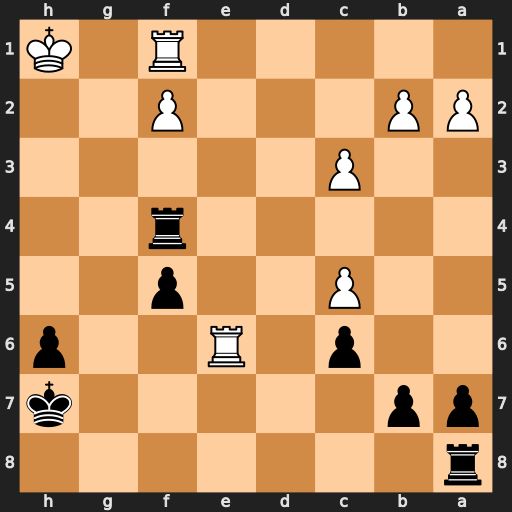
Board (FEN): r7/pp5k/2p1R2p/2P2p2/5r2/2P5/PP3P2/5R1K
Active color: b
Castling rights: -
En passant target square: -
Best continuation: Rg8 Re7+ Kh8 Re3 Rh4+ Rh3 Rxh3#